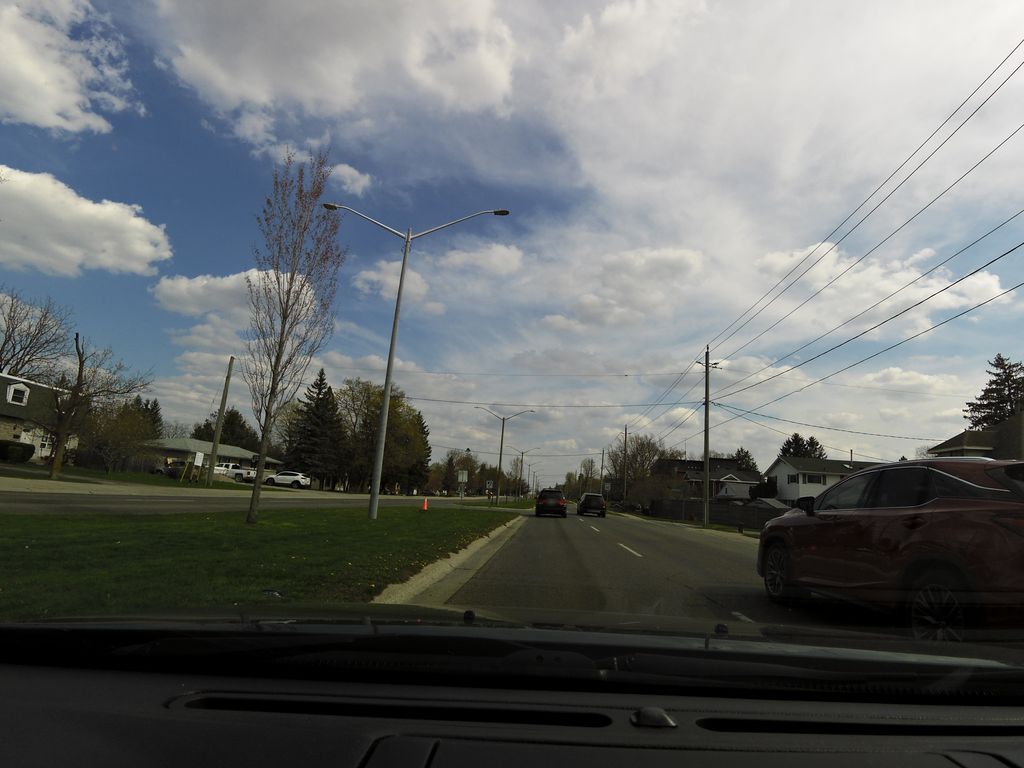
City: kitchener-waterloo